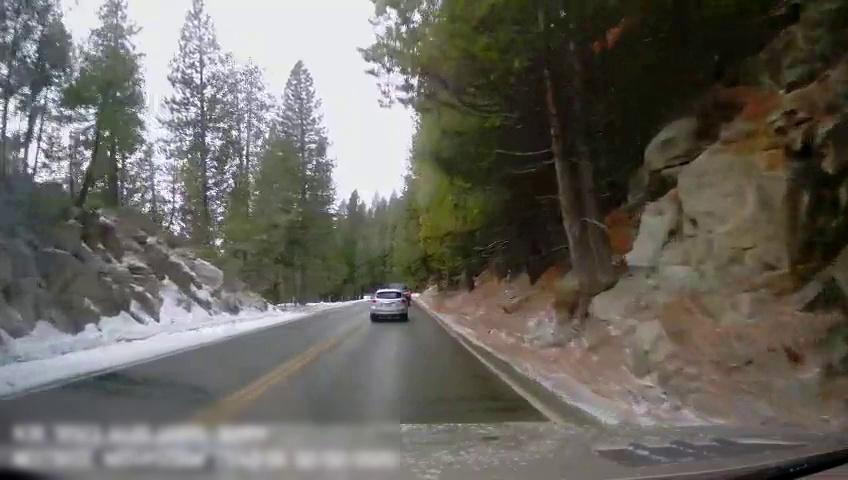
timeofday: Day
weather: Cloudy
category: Drivable Space
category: Vehicles | Truck
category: Vehicles | Car
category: Lanes | Current Lane
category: Lanes | Current Lane
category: Lanes | Opposite Lane
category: Lanes | Opposite Lane